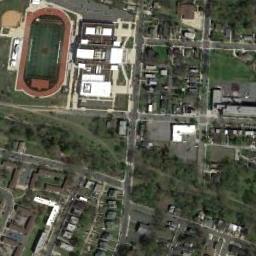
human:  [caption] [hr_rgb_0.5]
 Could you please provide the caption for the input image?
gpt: Track and field are built next to residential areas, Surrounded by roads and vegetation .

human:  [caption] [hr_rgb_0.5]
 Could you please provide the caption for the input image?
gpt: There are some white houses on the right of the track .

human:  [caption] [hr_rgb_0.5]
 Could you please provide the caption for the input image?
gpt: The ground track field is on the corner of the block and a baseball diamond is next to the ground track field .

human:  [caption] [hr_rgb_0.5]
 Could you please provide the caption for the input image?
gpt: There are many buildings next to the ground track field .

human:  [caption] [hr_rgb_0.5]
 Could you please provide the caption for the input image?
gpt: There are some white buildings beside the ground track field .